【题型】选择题　【知识点】函数　【难度】easy
\noindent 集合$\left\{\alpha \left|\ k\pi \leq \alpha \leq k\pi + \frac{\pi}{3}, k \in \mathbb{Z}\right.\right\}$中的角所表示的范围（阴影部分）是 (\quad)

\noindent A. \quad

B. \quad

C. \quad

D.

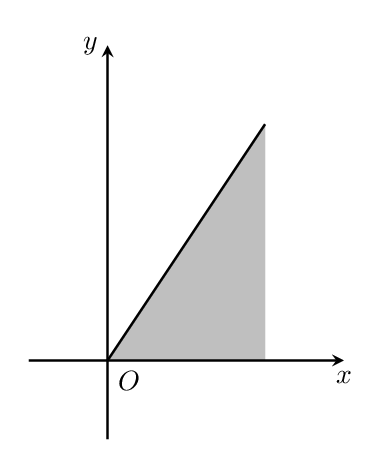
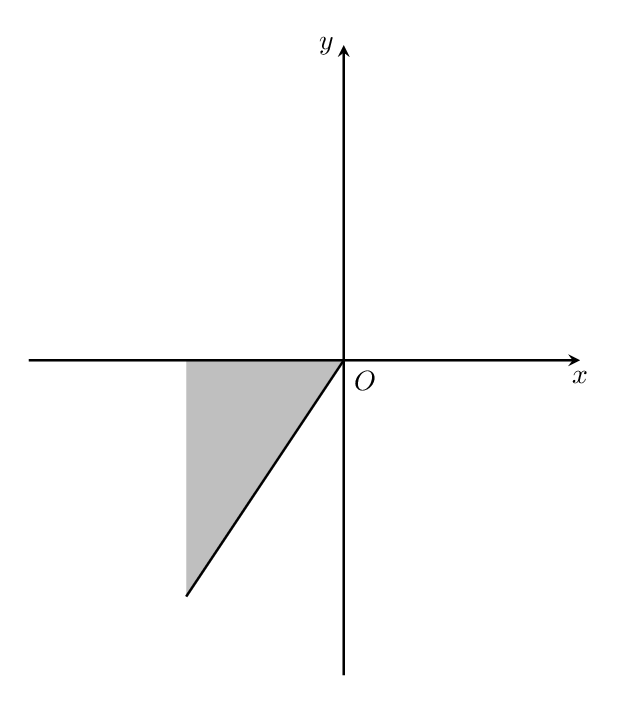
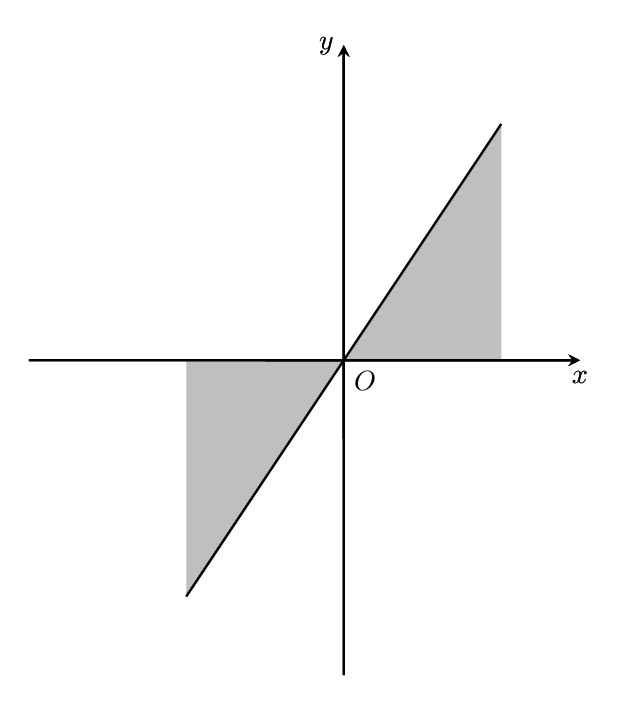
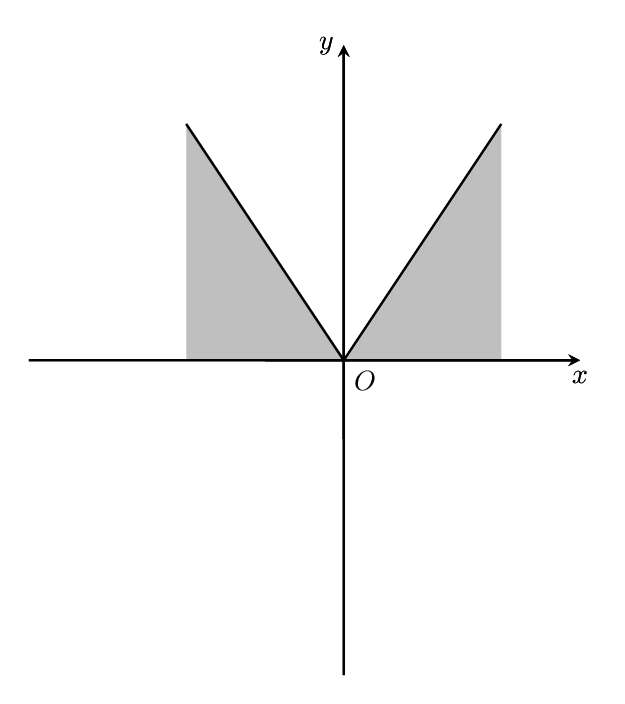
【解答】
\noindent \textbf{【答案】}C

\noindent \textbf{【分析】}对$k$按奇偶分类讨论可得．

\noindent \textbf{【详解】}当$k = 2n(n \in \mathbb{Z})$时，$2n\pi \leq \alpha \leq 2n\pi + \frac{\pi}{3}(n \in \mathbb{Z})$，
此时$\alpha$的终边和$0 \leq \alpha \leq \frac{\pi}{3}$的终边一样，
当$k = 2n + 1(n \in \mathbb{Z})$时，$2n\pi + \pi \leq \alpha \leq 2n\pi + \pi + \frac{\pi}{3}(n \in \mathbb{Z})$，
此时$\alpha$的终边和$\pi \leq \alpha \leq \pi + \frac{\pi}{3}$的终边一样．

\noindent 故选：C．